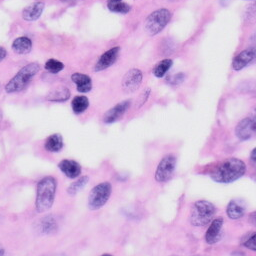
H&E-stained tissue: Skin